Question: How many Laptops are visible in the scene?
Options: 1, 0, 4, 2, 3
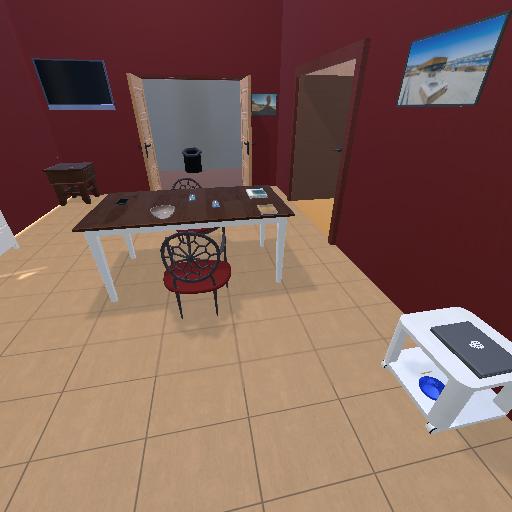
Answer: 1